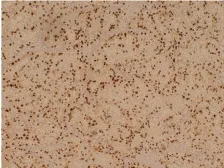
Pathological examination of this renal mass indicates the presence of clear cell renal cell carcinoma. (F) Tumor cells that are positive for PAX8 (original magnification x100).
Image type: pathology (immunostaining)